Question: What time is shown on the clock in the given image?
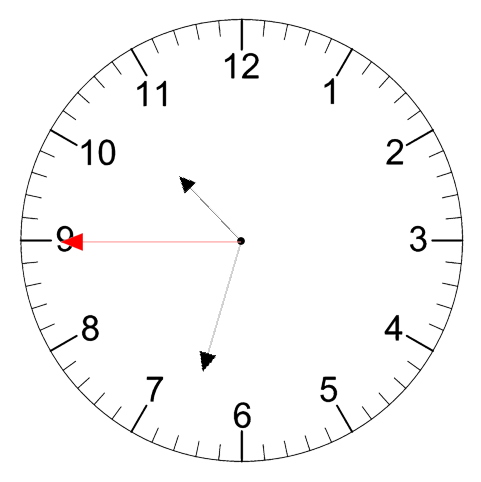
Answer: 10:32:45